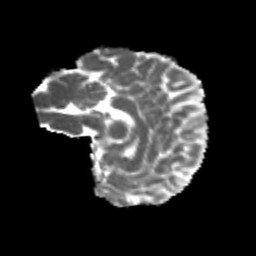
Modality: MD
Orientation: sagittal
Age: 21
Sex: female
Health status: healthy
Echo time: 0.074 s